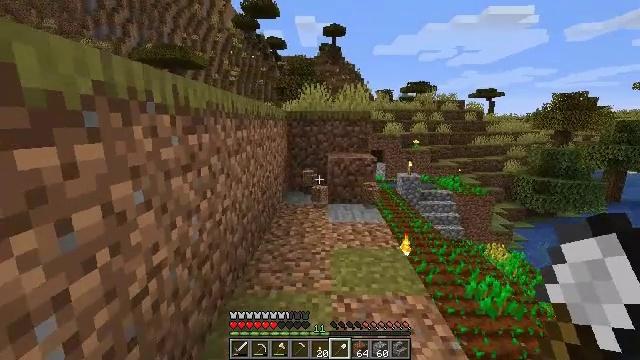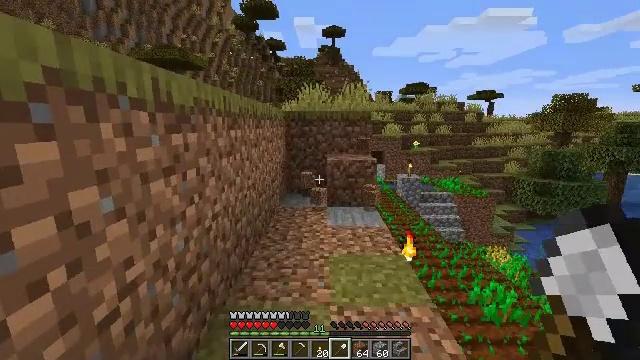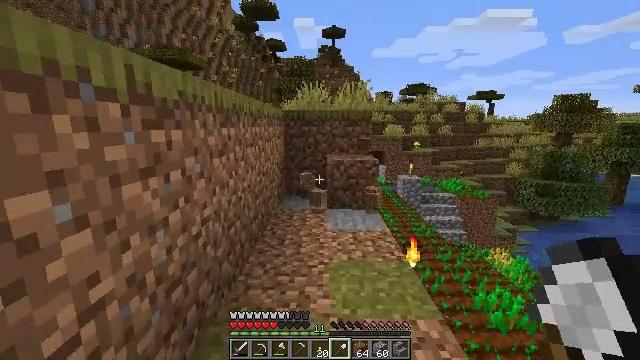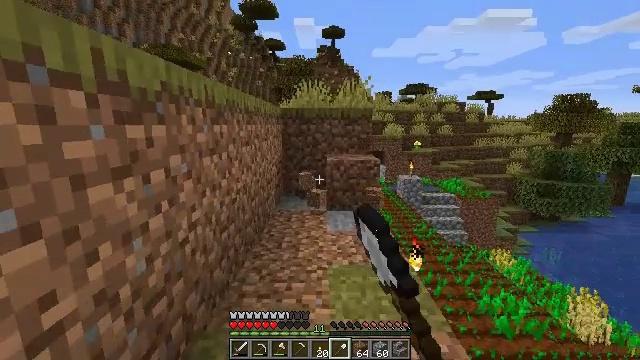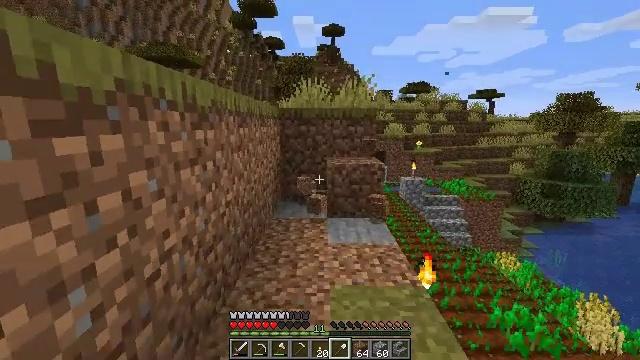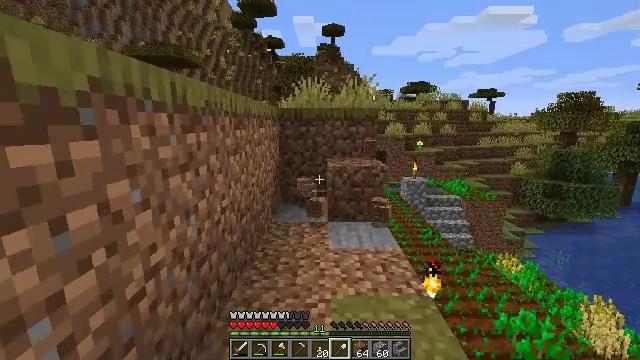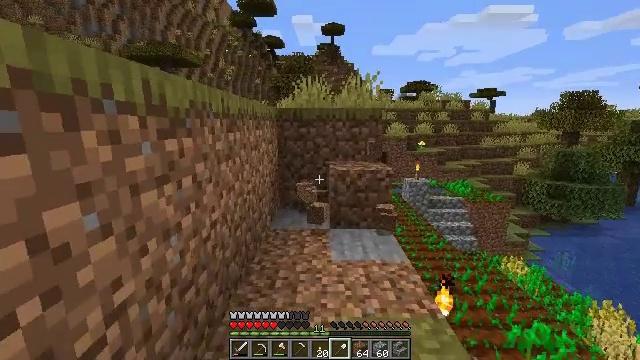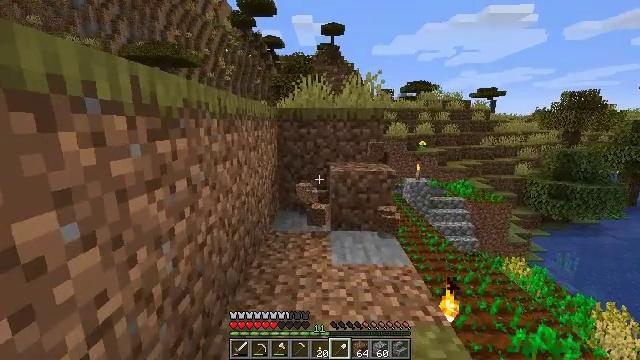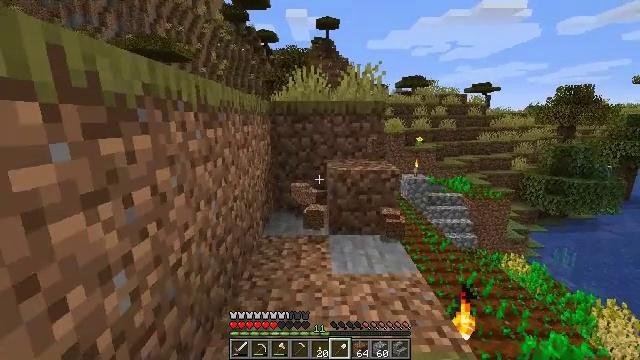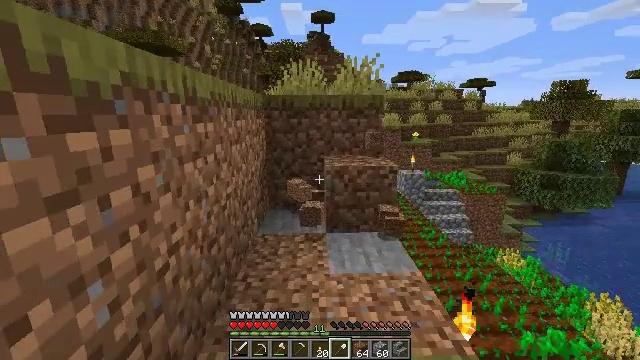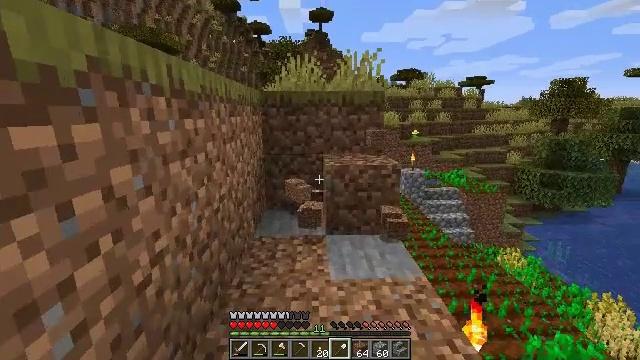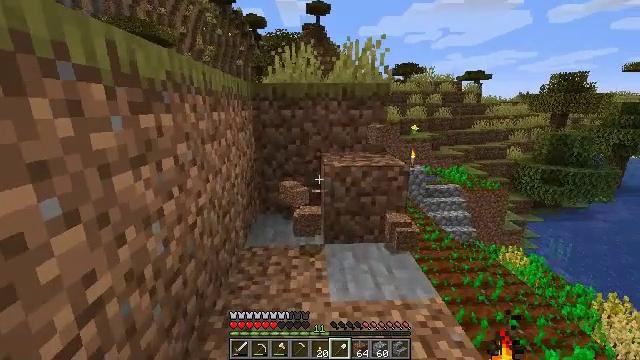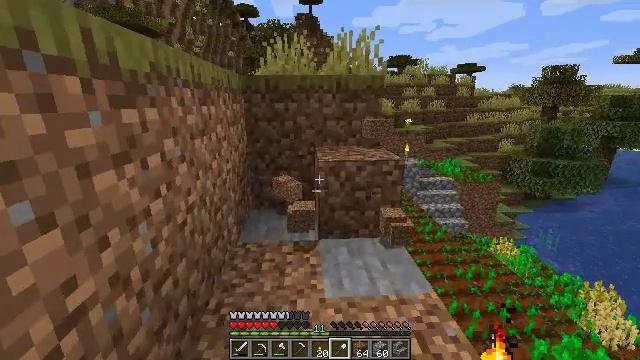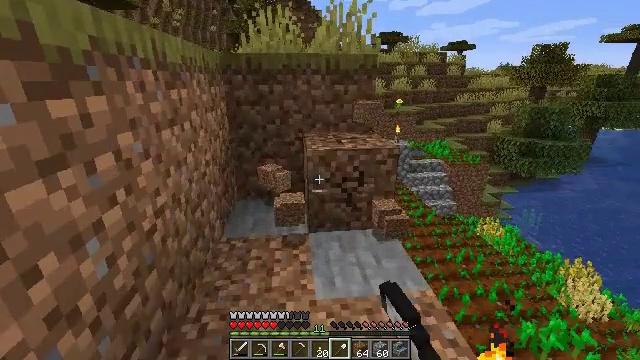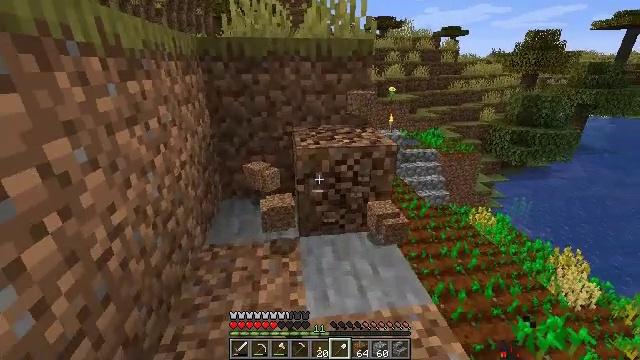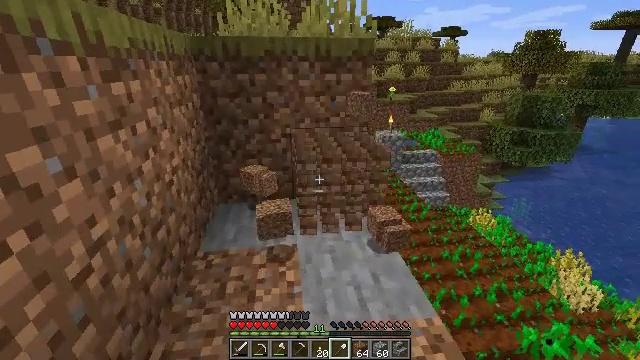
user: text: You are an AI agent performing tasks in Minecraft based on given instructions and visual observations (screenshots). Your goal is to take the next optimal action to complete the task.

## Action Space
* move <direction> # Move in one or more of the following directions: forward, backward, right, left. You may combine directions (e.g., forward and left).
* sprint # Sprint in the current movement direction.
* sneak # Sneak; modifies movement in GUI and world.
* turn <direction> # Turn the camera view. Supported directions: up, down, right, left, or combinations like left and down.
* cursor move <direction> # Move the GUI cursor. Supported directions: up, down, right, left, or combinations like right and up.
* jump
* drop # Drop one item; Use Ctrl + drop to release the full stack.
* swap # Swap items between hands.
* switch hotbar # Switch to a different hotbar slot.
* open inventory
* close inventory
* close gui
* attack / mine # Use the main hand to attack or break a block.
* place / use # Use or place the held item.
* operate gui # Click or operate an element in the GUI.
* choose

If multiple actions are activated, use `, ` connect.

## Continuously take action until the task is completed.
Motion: motion action
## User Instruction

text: Collect dirt by holding left button.
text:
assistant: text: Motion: move forward
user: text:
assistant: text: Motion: move forward, attack / mine
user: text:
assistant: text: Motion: move forward, attack / mine
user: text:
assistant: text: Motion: move forward, attack / mine
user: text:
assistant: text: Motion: move forward, attack / mine
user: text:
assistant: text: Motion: move forward, attack / mine
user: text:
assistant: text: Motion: move forward, attack / mine
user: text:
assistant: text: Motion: move forward, turn right and down, attack / mine
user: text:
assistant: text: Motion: move forward, turn down, attack / mine
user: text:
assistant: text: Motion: move forward, attack / mine
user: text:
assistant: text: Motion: move forward, attack / mine
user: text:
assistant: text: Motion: move forward, turn right and down, attack / mine
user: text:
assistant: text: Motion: move forward, turn right and down, attack / mine
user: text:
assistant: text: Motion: move forward, turn right and down, attack / mine
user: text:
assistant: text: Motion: move forward, attack / mine
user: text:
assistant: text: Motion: move forward, attack / mine
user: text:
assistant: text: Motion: attack / mine
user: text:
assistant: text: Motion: attack / mine
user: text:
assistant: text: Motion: attack / mine
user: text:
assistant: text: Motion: attack / mine
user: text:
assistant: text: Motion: attack / mine
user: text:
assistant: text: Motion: attack / mine
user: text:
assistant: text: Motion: turn up, attack / mine
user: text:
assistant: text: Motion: turn left and up, attack / mine
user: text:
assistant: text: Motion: move forward, attack / mine
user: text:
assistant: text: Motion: move forward, attack / mine
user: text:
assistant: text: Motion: move forward, attack / mine
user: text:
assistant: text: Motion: move forward, attack / mine
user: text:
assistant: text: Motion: attack / mine
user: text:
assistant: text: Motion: attack / mine